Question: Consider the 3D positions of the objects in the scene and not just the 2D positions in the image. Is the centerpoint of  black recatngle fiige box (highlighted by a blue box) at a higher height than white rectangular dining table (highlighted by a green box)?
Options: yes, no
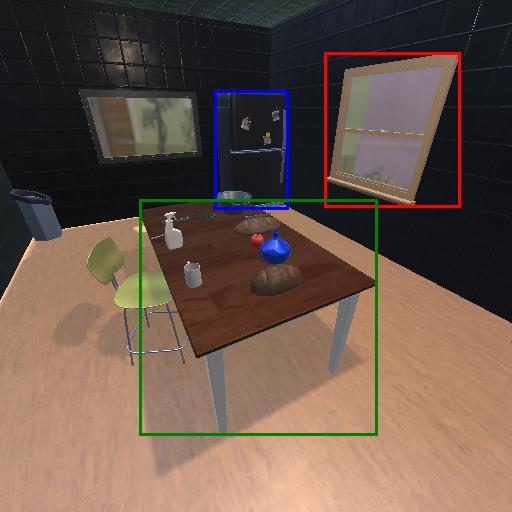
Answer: yes